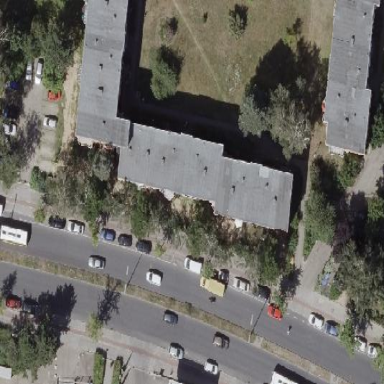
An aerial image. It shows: Flat-roofed apartment building.